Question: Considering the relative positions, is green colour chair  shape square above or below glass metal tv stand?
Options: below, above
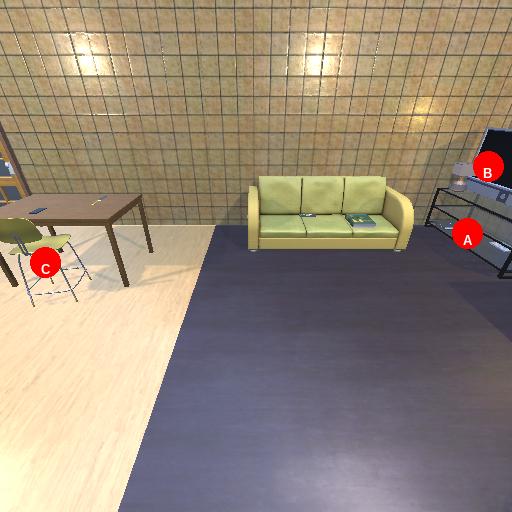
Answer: below